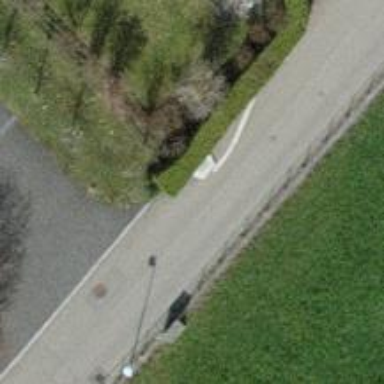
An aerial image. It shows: Traffic calming feature called choker.